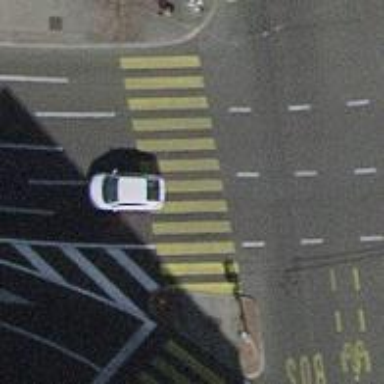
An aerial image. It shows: Road crossing with traffic signals.